二年级 · 算术
按要求写时间。

现在是 (

半小时后是( )

10 分钟前是 (
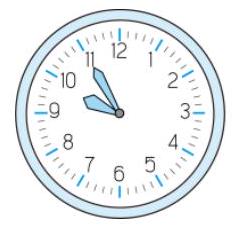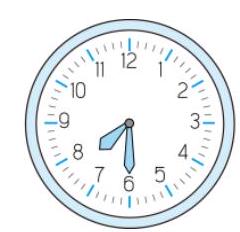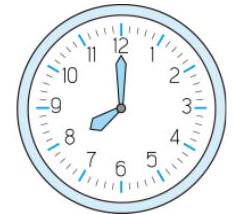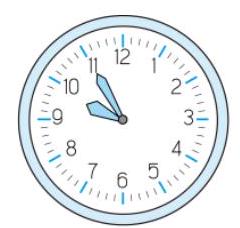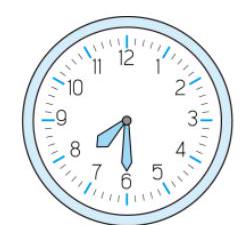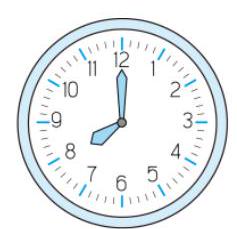
答案: $9: 55 / 9$ 时 55 分 $8: 00 / 8$ 时 $7: 50 / 7$ 时 50 分

【分析】(1)第一个钟表上的时间: 时针快指向 10 , 表示 9 时多, 分针指向 11 , 表示 55 分, 合起来就是 9 时 55 分。

(2)先读出第二个钟表上的时间, 再根据“结束时间 $=$ 开始时间十经过时间”求出结果;
时针快指向 7 和 8 之间, 表示 7 时多, 分针指向 6 , 表示 30 分, 合起来就是 7 时 30 分。

(3)先读出第三个钟表上的时间, 再根据“开始时间 $=$ 结束时间一经过时间”求出结果;

时针指向 8 , 分针指向 12 , 表示 8 时。

【详解】由题意分析得:

7 时 30 分 +30 分 $=8$ 时

8 时 -10 分 $=7$ 时 50 分

故,

现在是 9 时 55 分

半小时后是 8 时

10 分钟前是 7 时 50 分